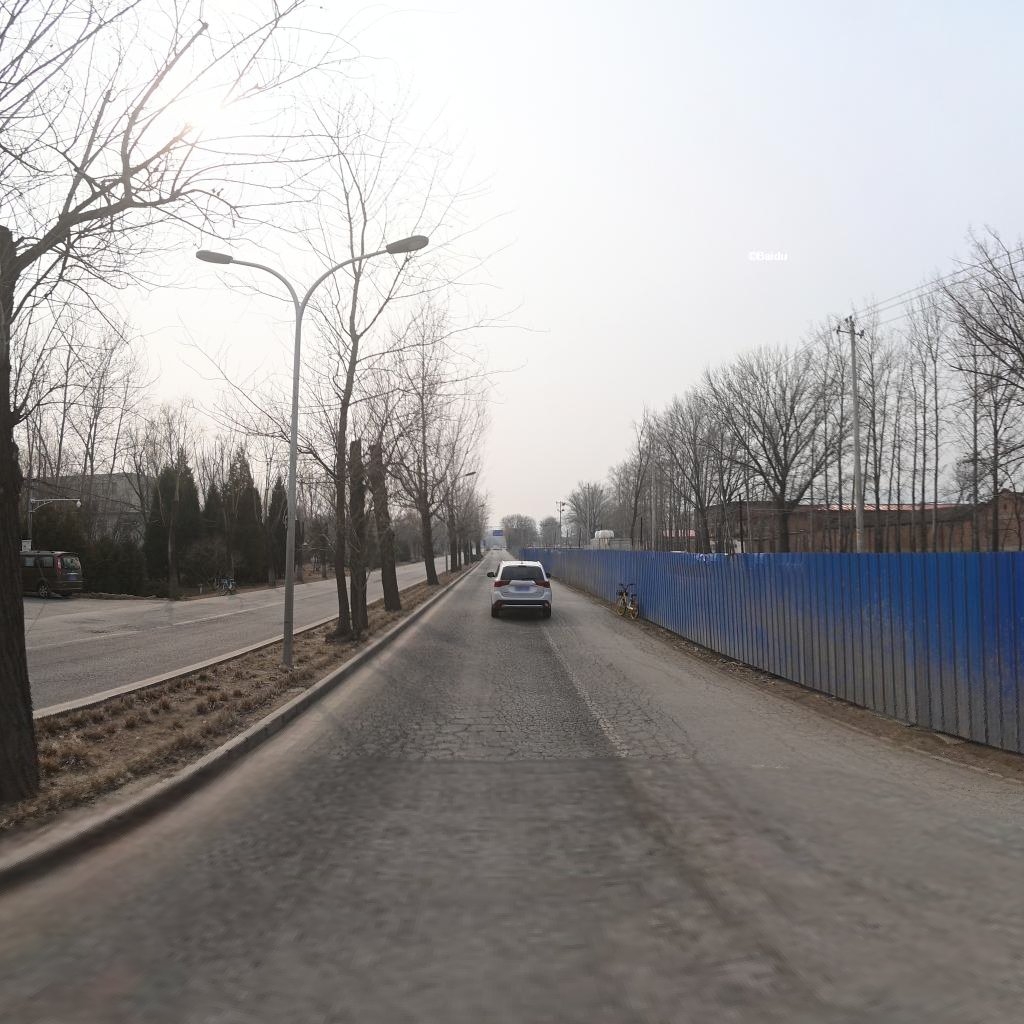
Region: Haidian
Road damage annotations: alligator crack